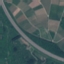
Land use / land cover class: Highway